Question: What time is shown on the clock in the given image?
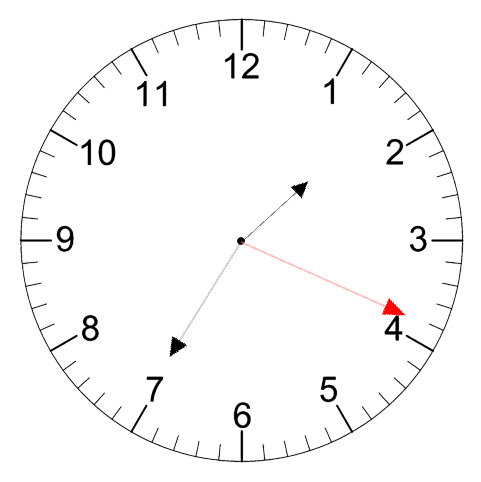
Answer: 01:35:19